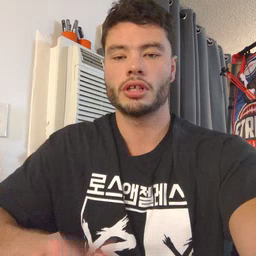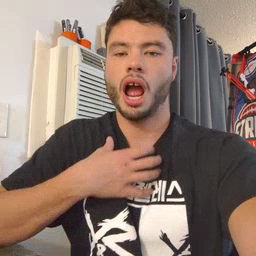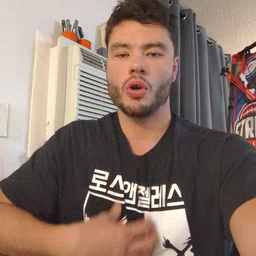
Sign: hungry